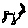
Label: cat